Chest X-ray. View position: AP
Patient age: 24
Patient sex: F
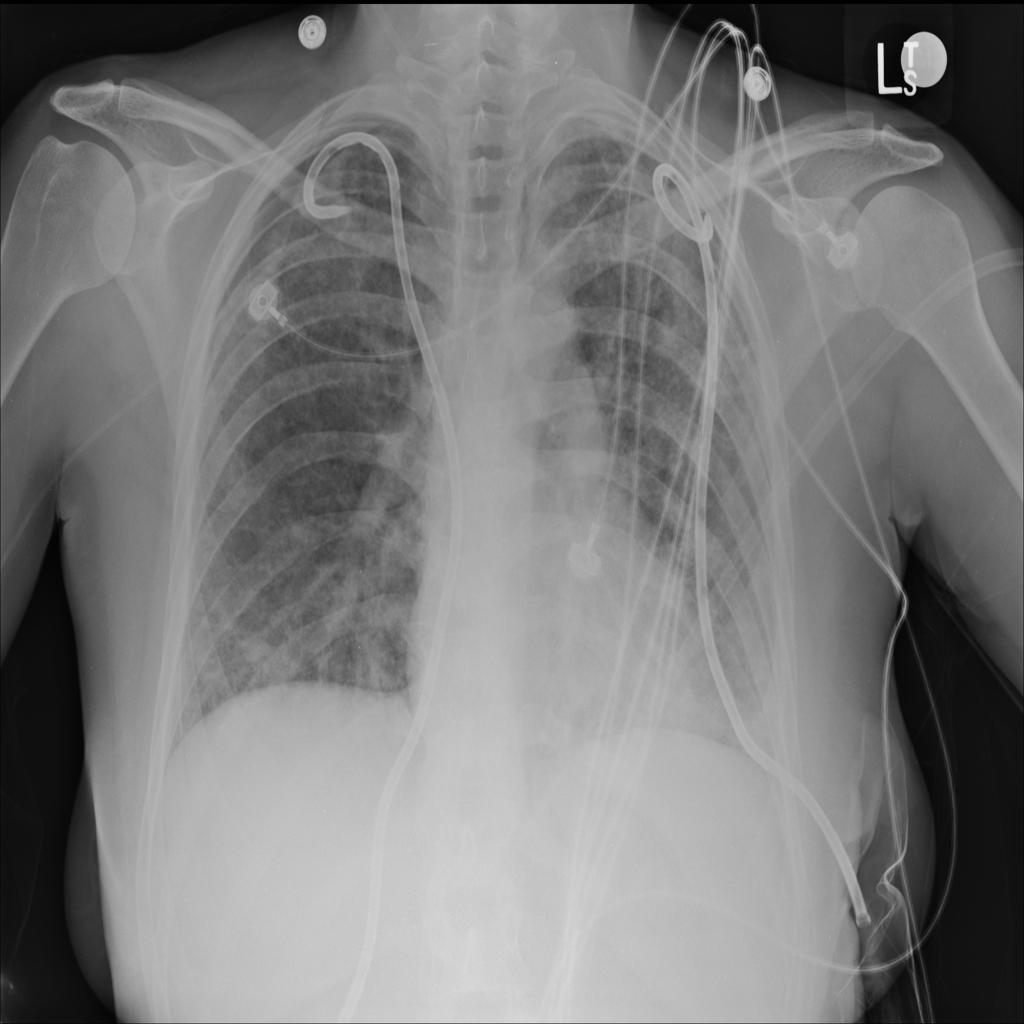
Finding: Pneumothorax